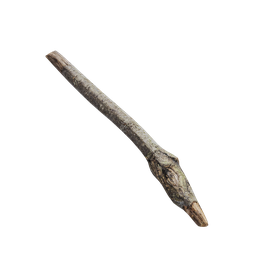
Label: nature